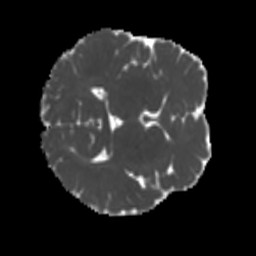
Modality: MD
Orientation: axial
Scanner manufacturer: siemens
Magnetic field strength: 3 T
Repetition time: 4 s
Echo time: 0.0594 s